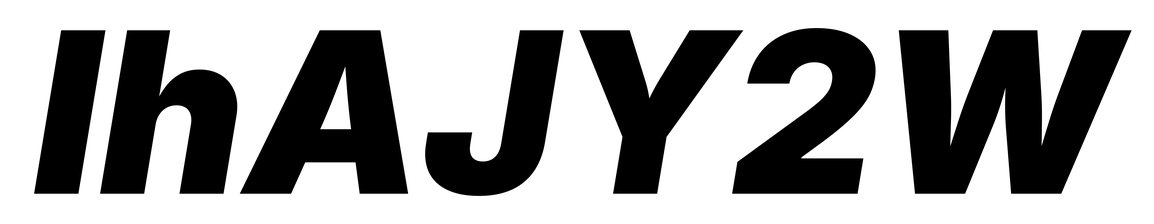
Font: Inter-Italic_Black_Italic